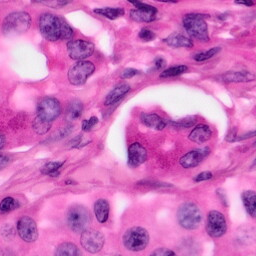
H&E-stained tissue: Pancreatic